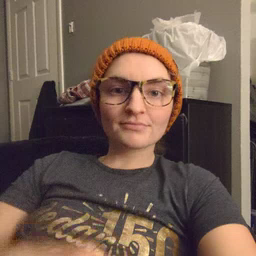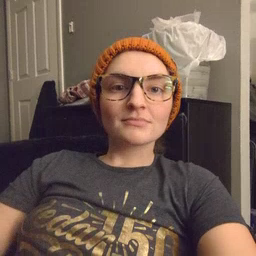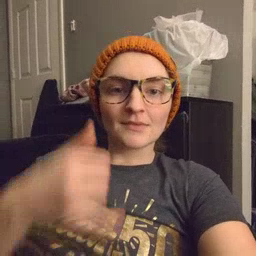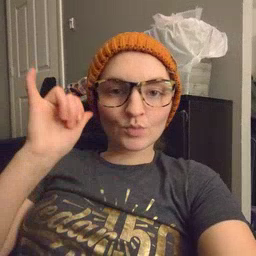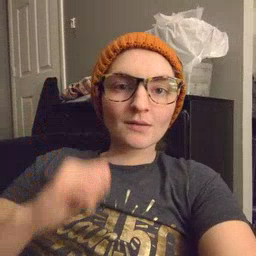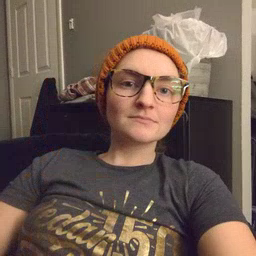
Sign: cow